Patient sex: M
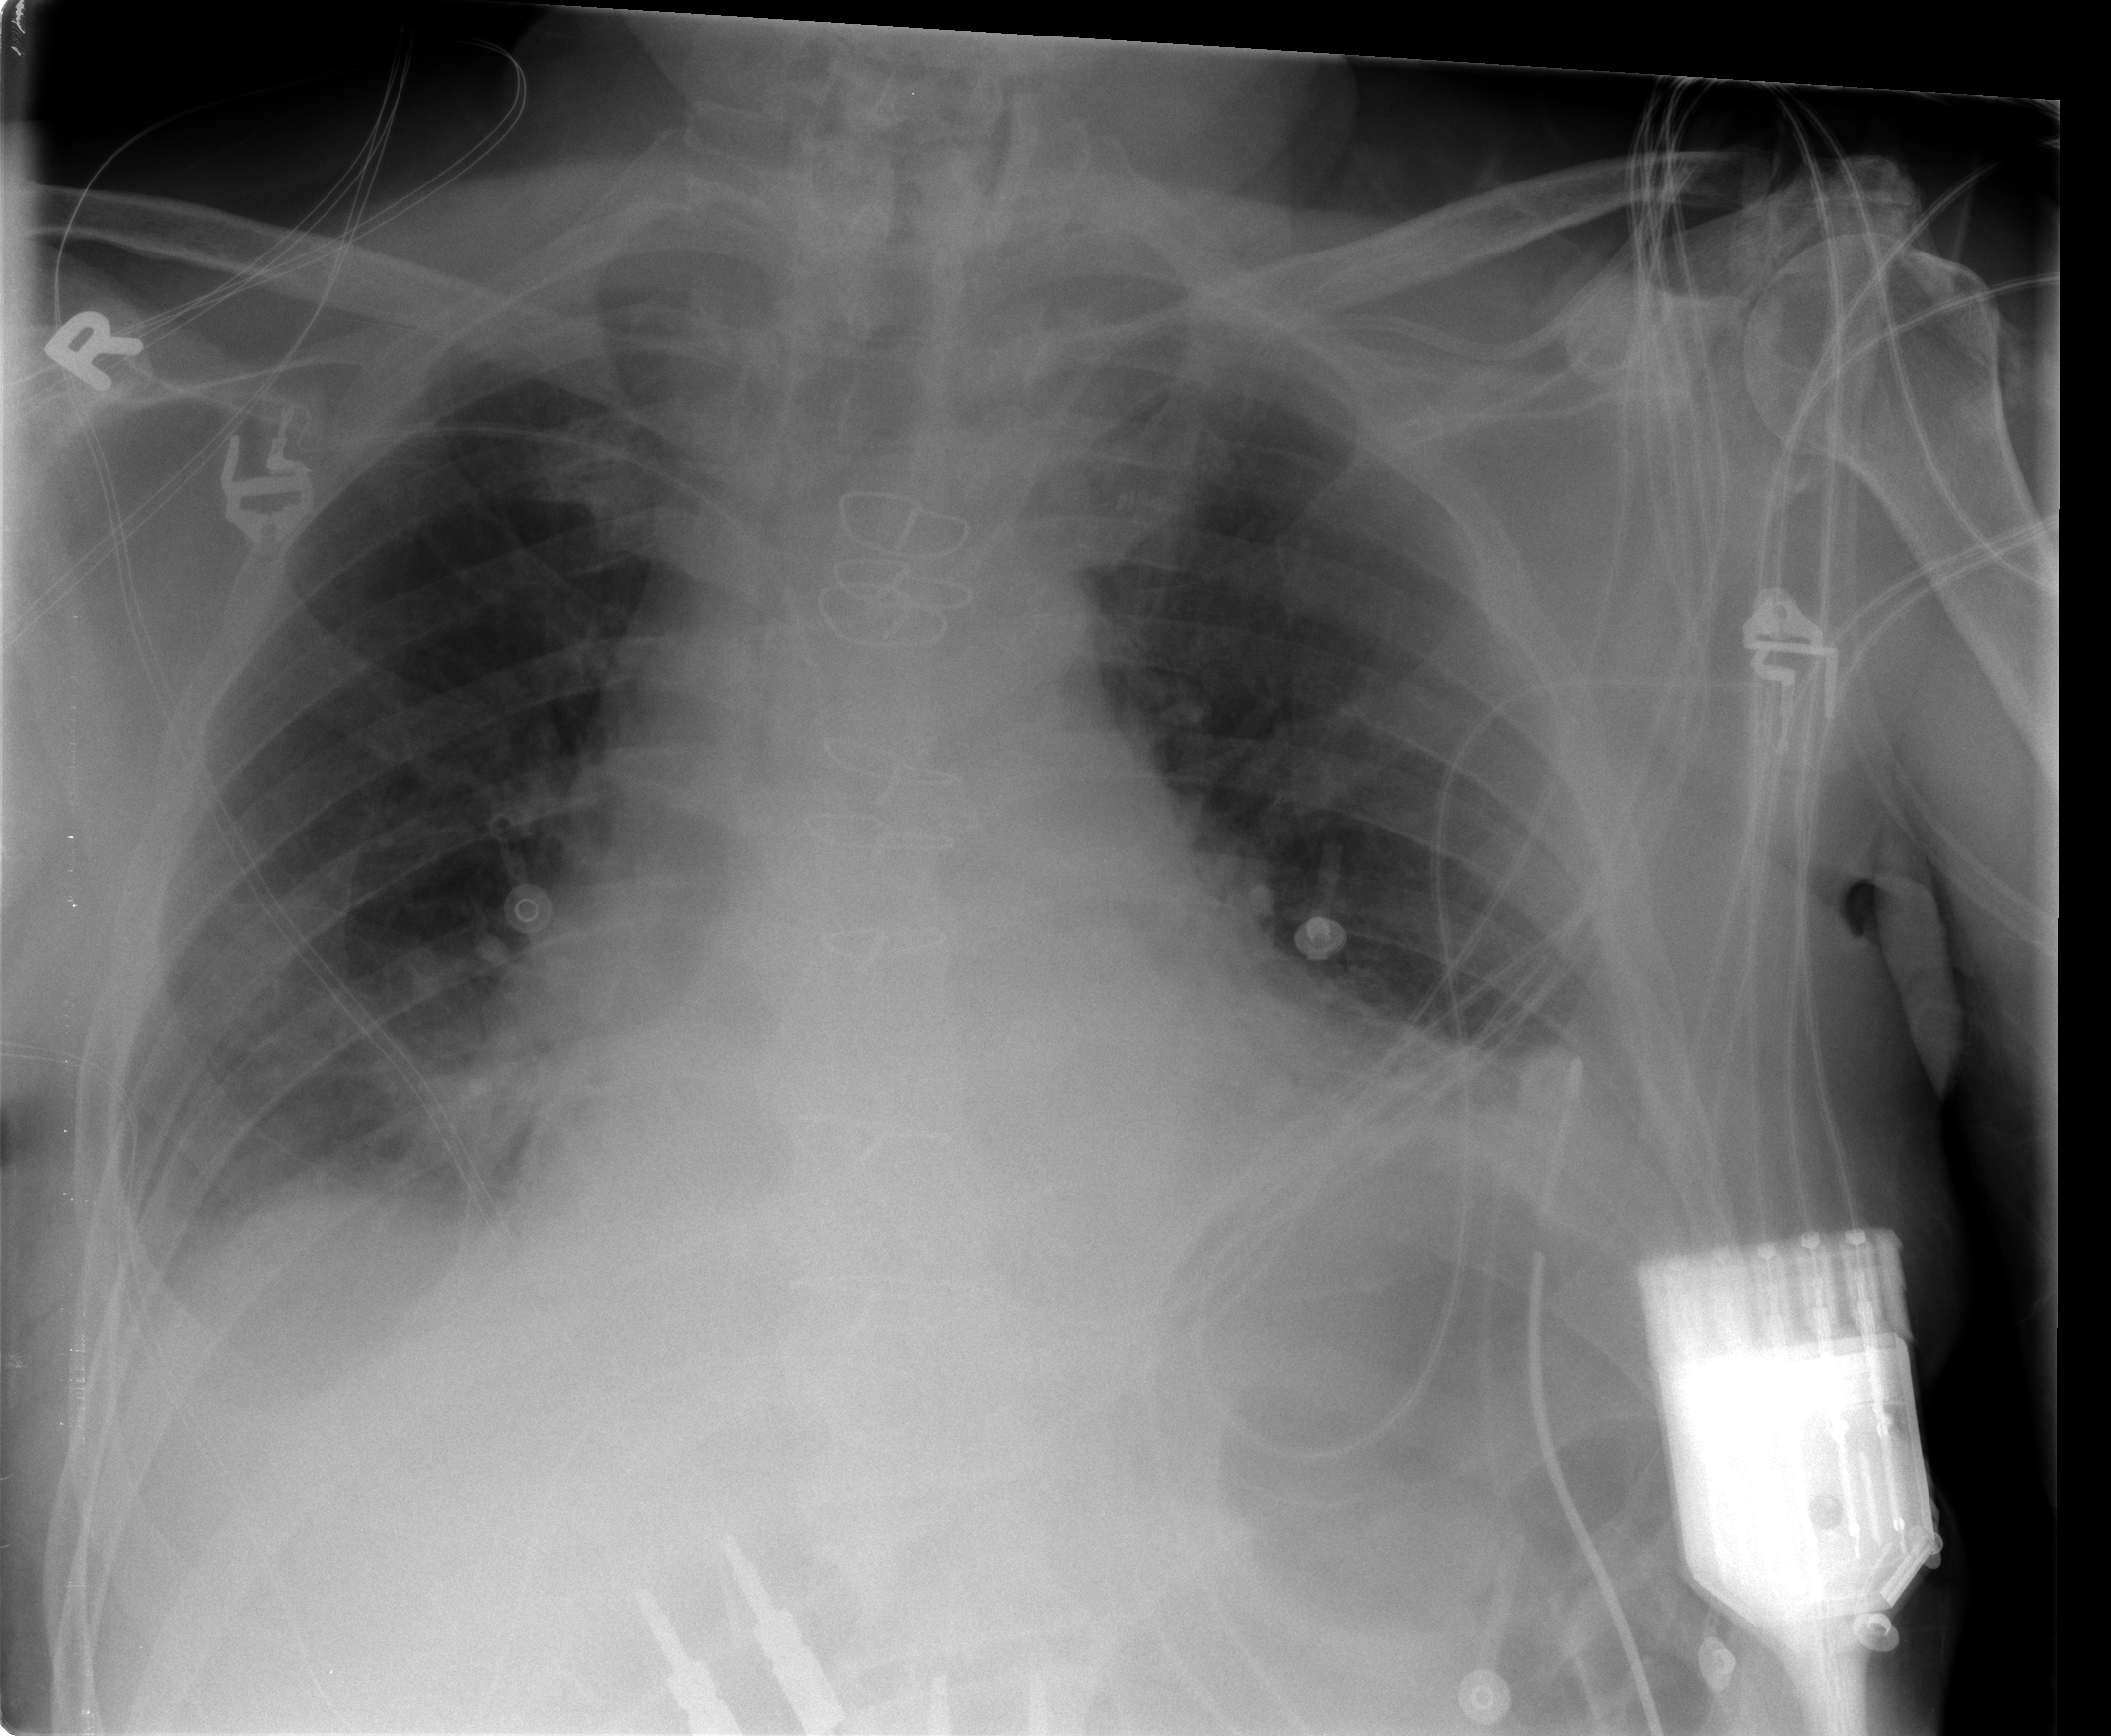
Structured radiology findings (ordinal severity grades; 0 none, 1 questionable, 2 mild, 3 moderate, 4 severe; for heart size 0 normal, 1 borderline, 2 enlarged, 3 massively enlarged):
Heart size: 0
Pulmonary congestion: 0
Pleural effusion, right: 2
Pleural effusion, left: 2
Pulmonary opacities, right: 0
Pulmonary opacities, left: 0
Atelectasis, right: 2
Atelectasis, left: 2